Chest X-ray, PA view. Patient: 26 years old, sex M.
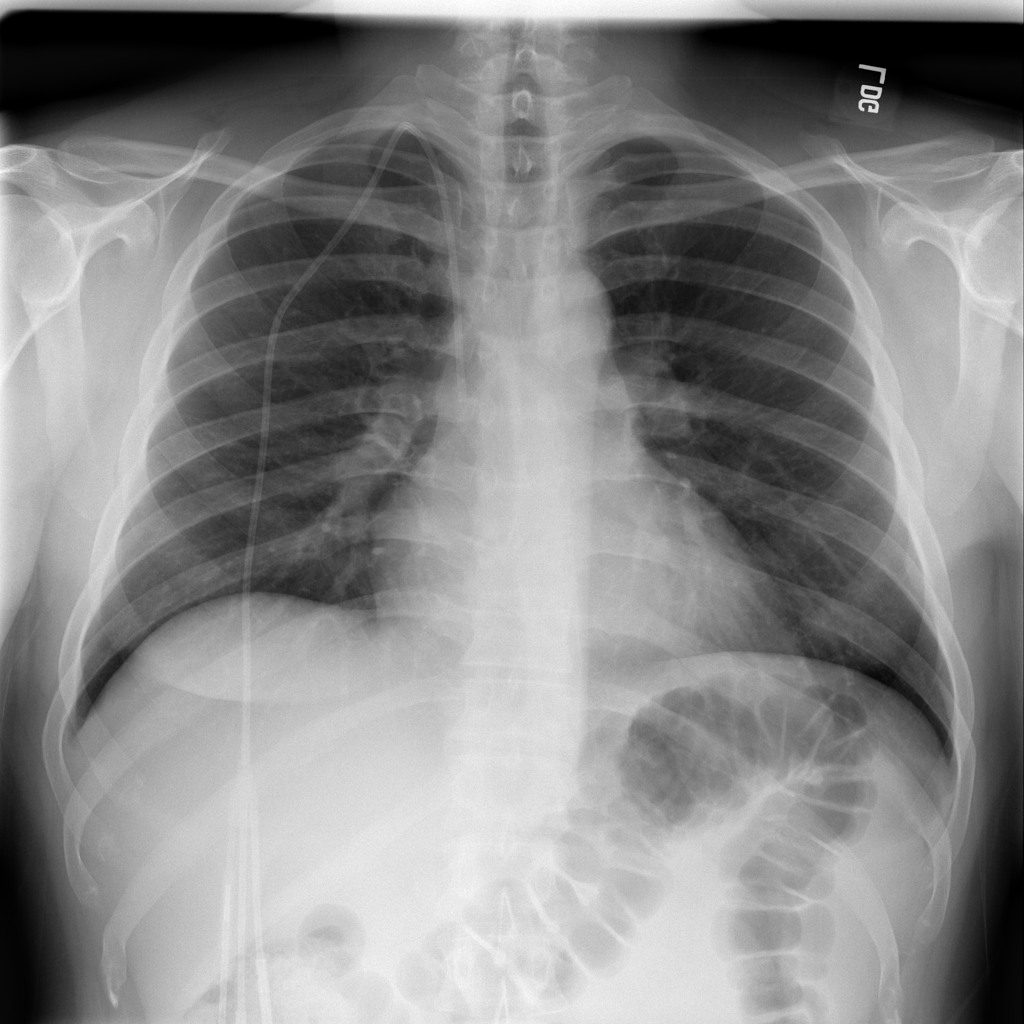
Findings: Infiltration